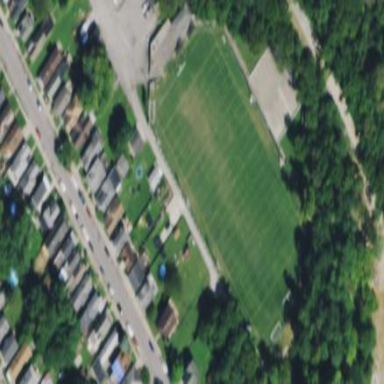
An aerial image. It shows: Pitch for American football.